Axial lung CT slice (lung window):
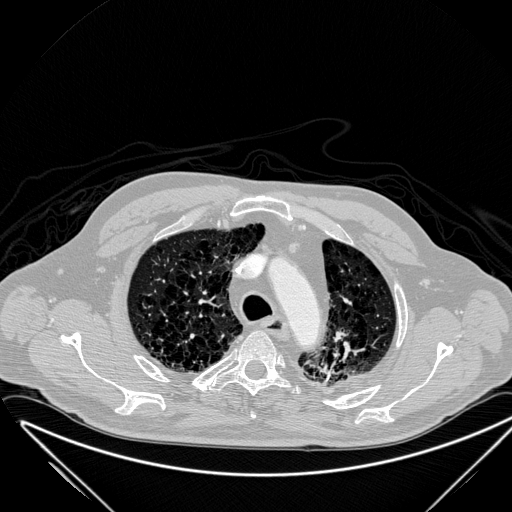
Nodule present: no